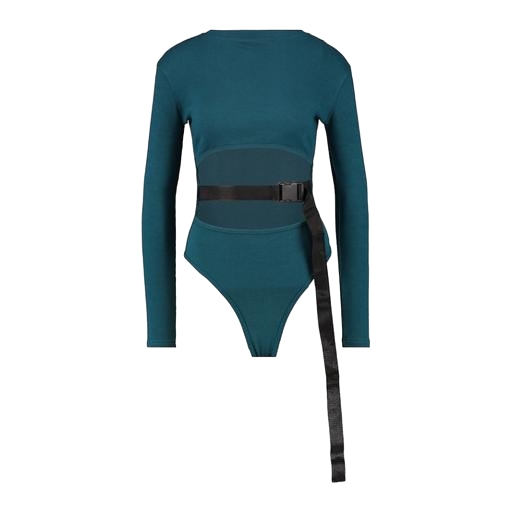
slim fitted blue top wide belt, high-neck ribbed-jersey t-shirt, high-neck top, white background